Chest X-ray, PA view. Patient: 50 years old, sex F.
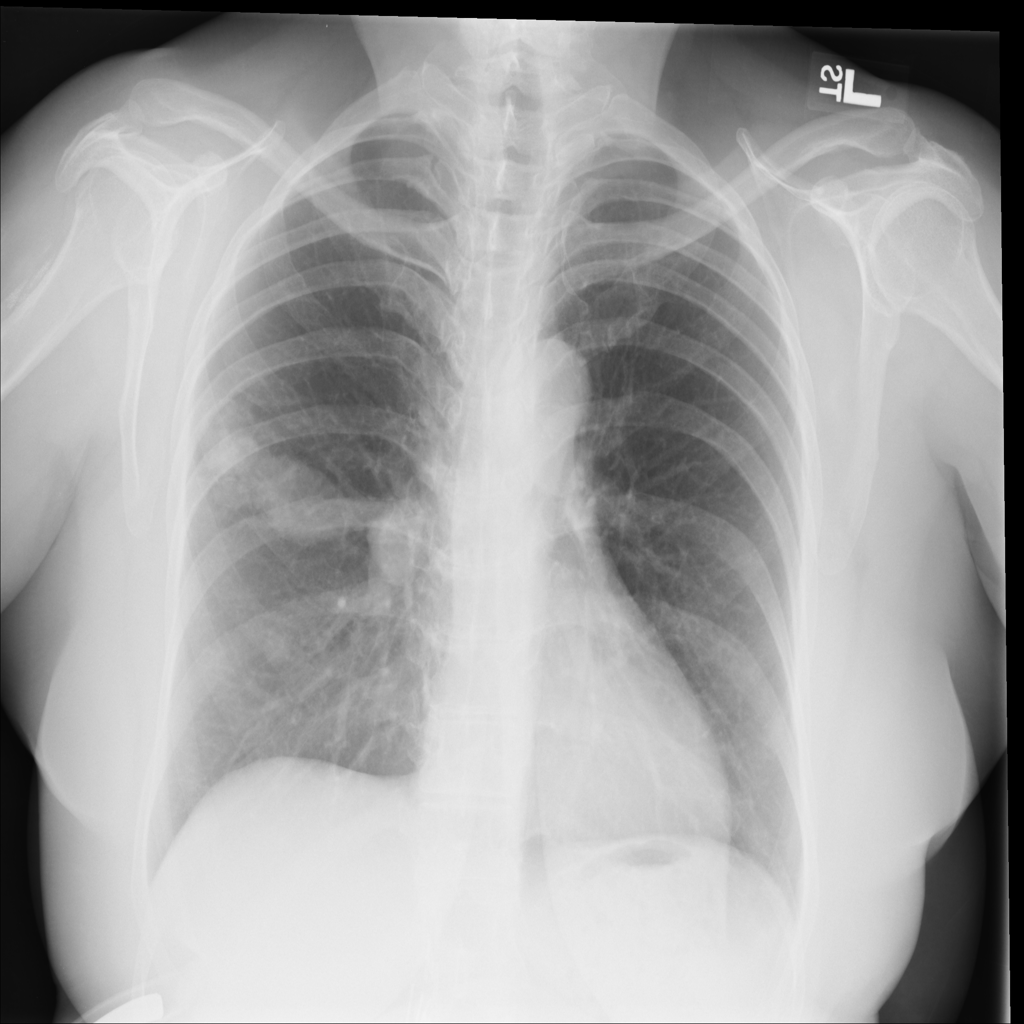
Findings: Nodule